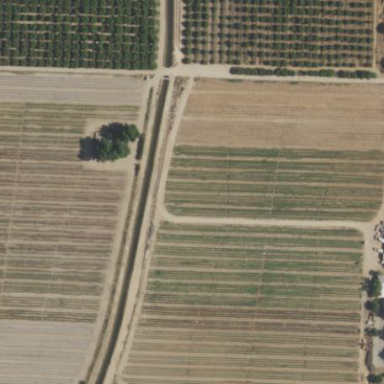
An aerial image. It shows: Orchard with field cropland.